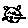
Label: cat